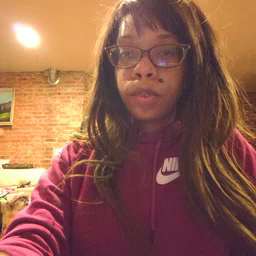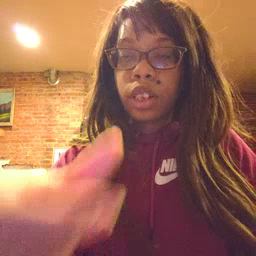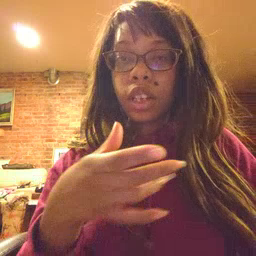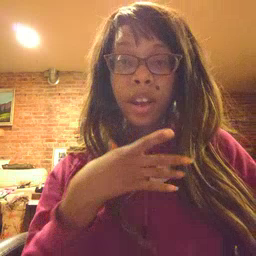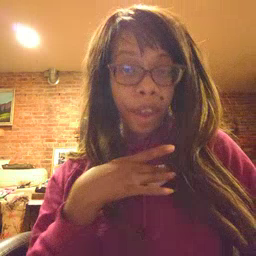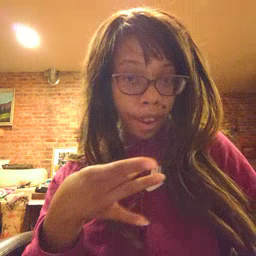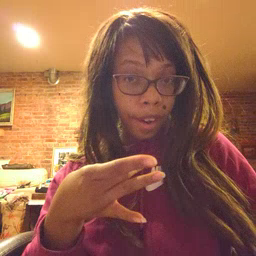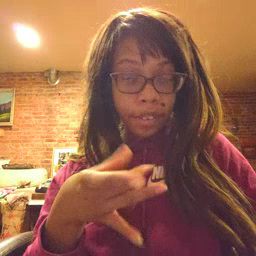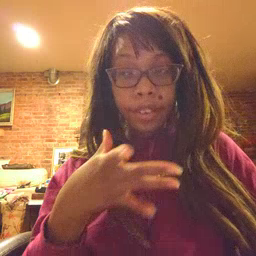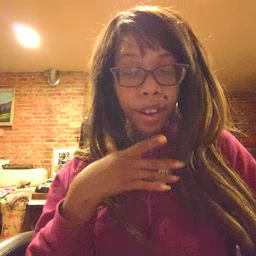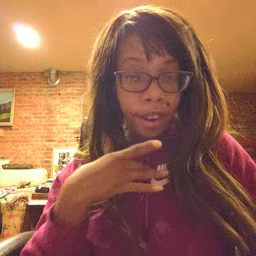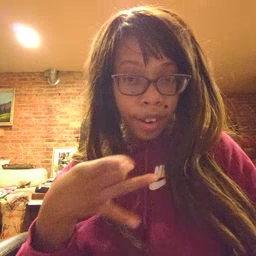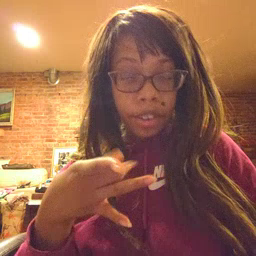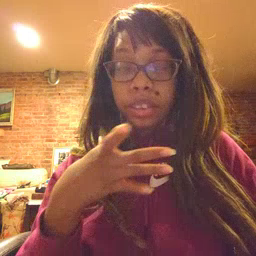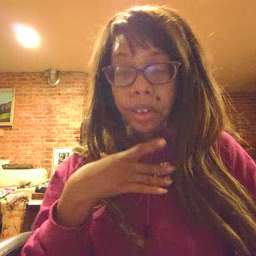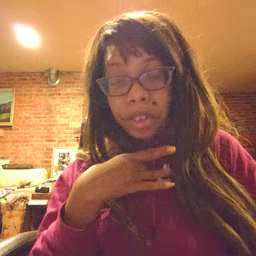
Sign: like